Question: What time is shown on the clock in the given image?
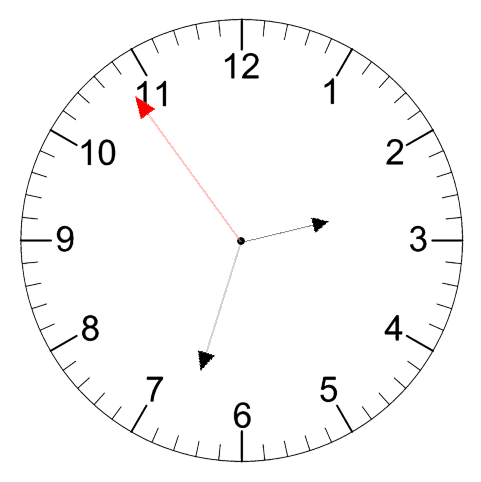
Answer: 02:32:54